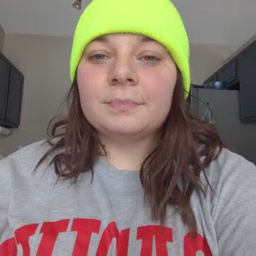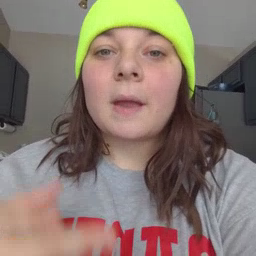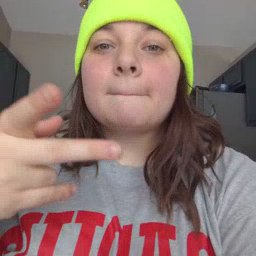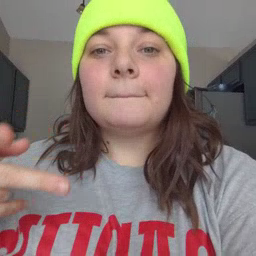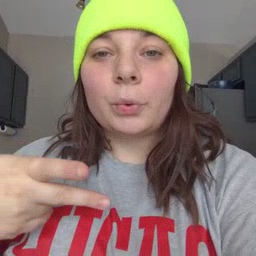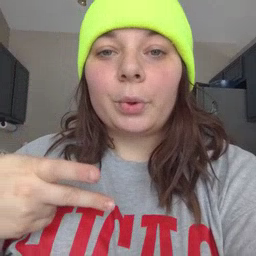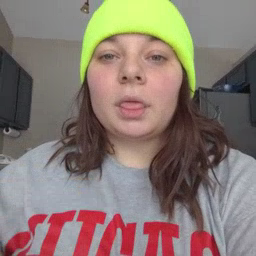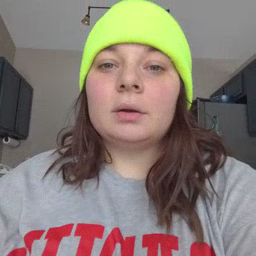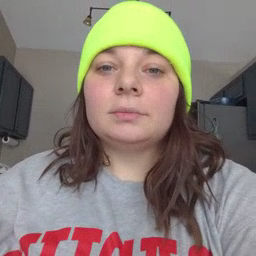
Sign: pool